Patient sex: F
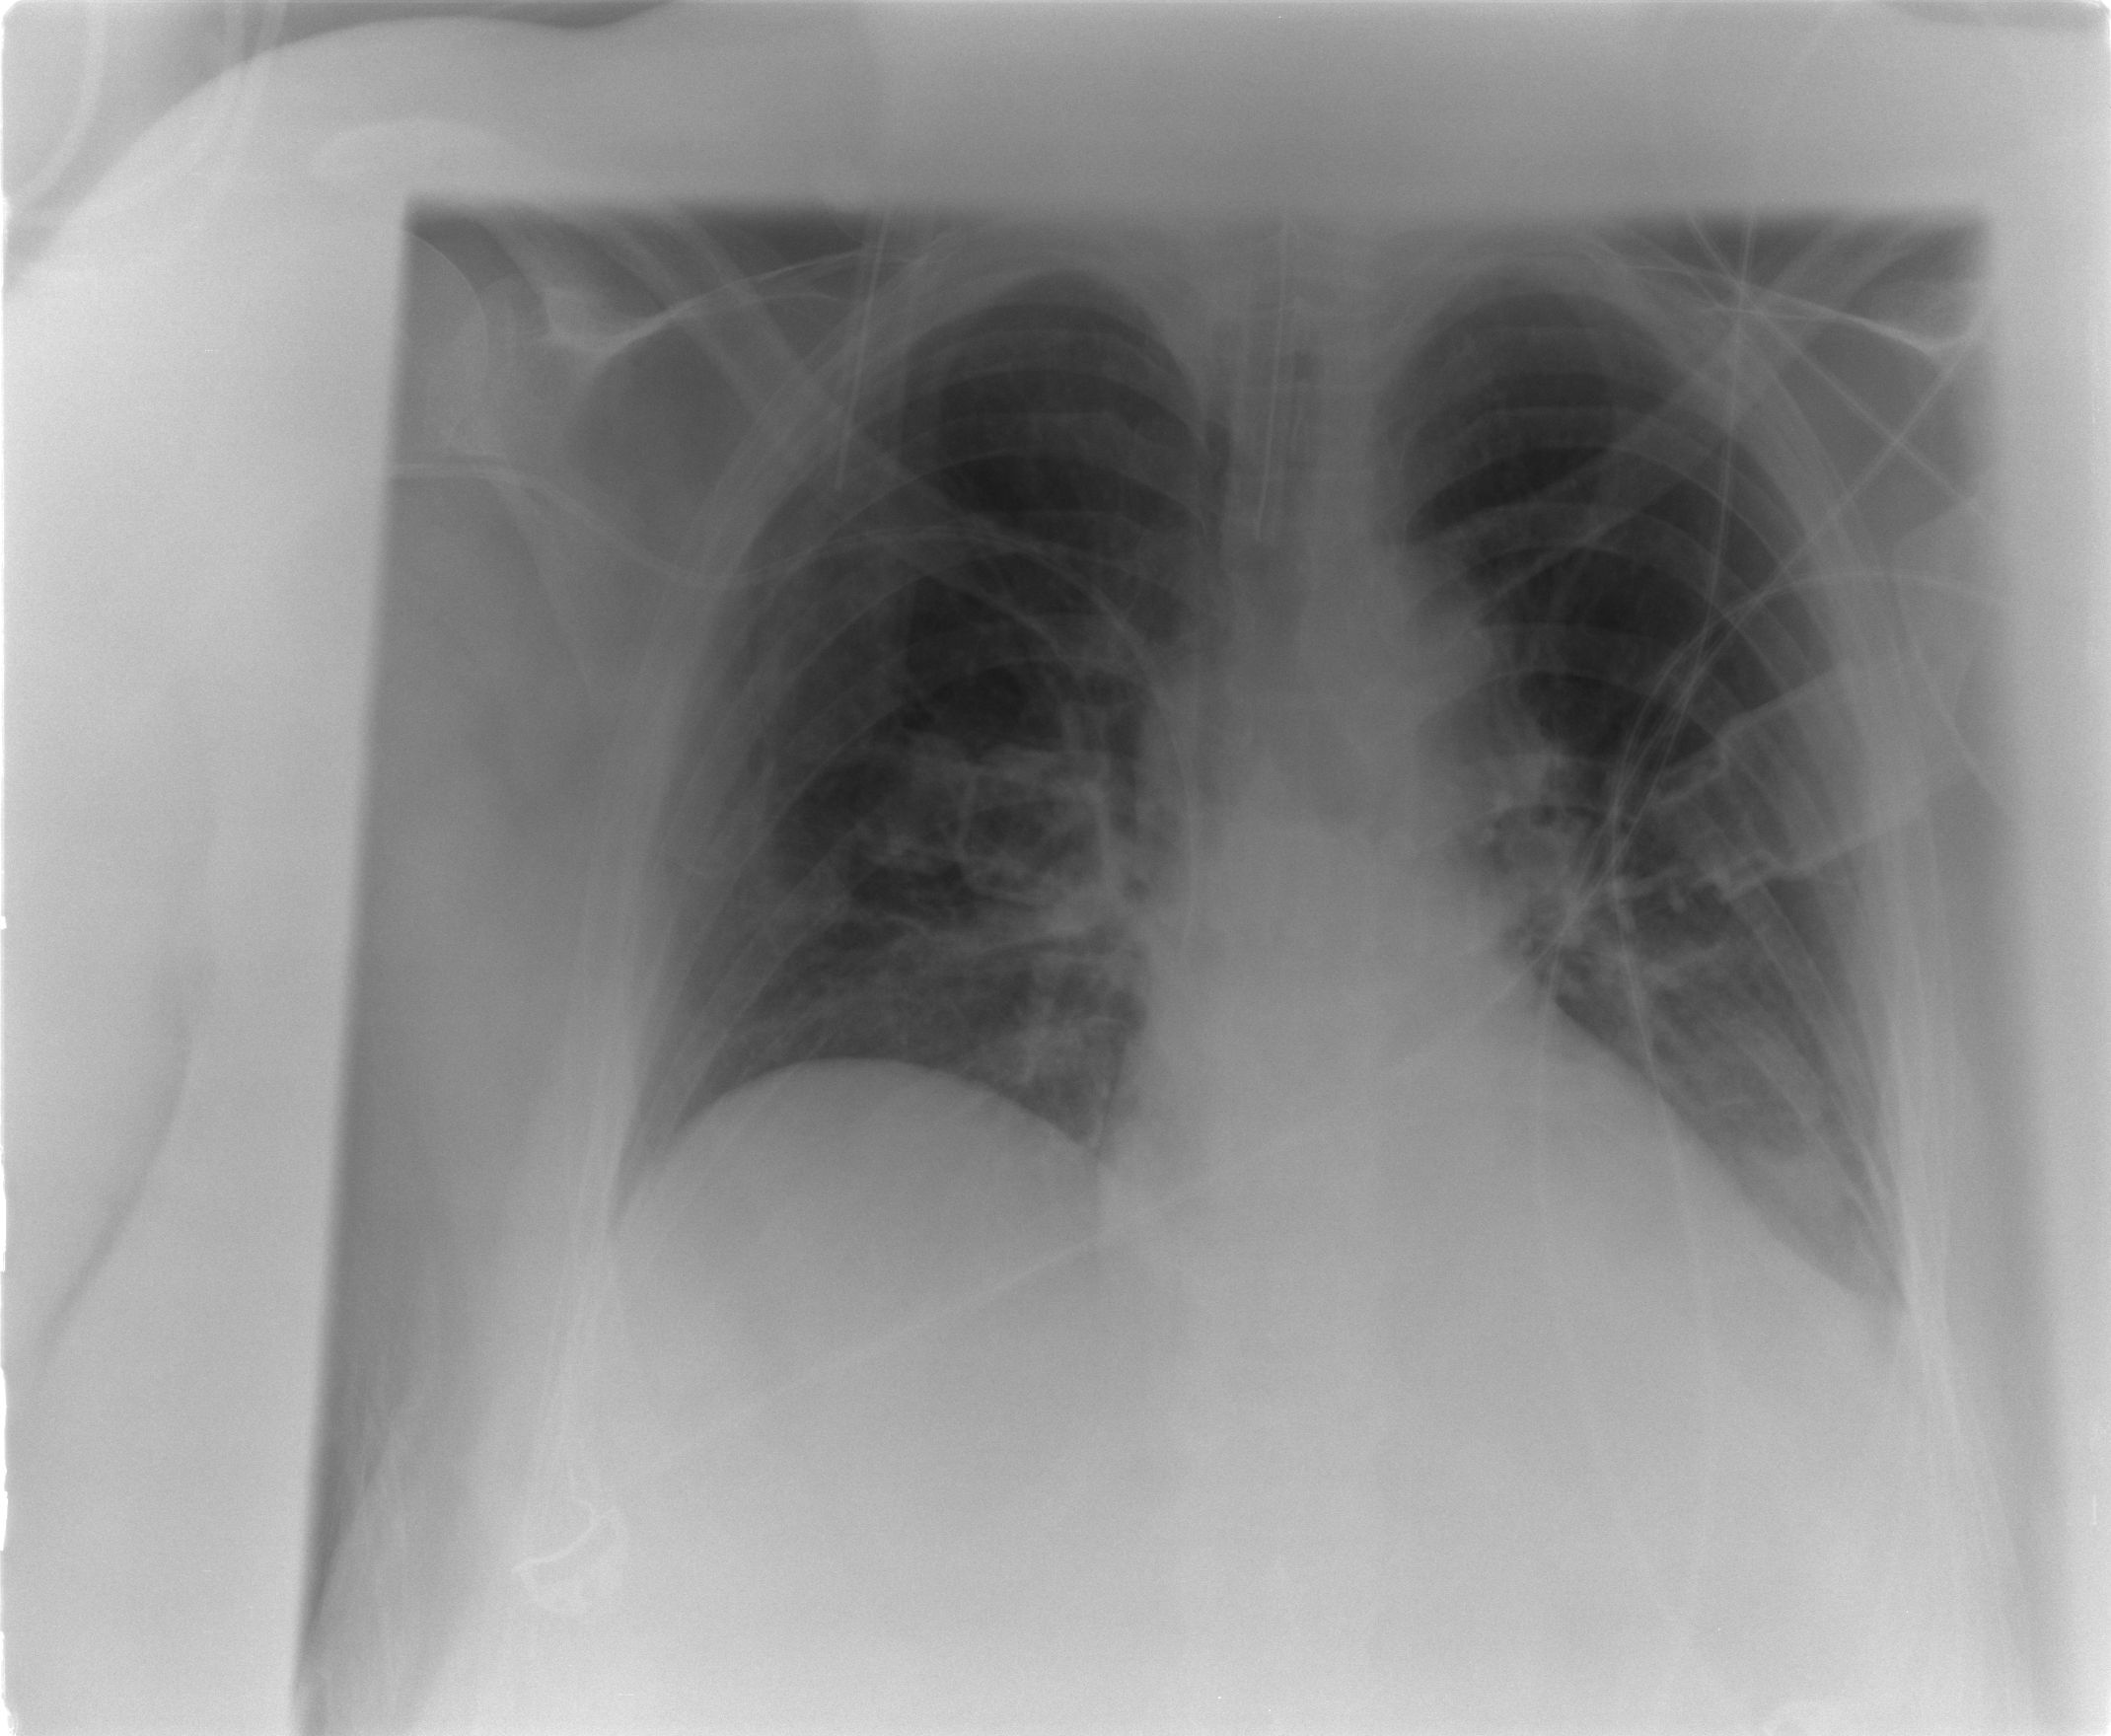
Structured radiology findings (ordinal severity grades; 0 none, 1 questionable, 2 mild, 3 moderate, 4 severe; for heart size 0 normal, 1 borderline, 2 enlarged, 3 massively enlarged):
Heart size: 0
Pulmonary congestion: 1
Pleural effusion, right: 0
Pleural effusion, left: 1
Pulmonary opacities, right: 1
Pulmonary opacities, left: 1
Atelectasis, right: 0
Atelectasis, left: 2